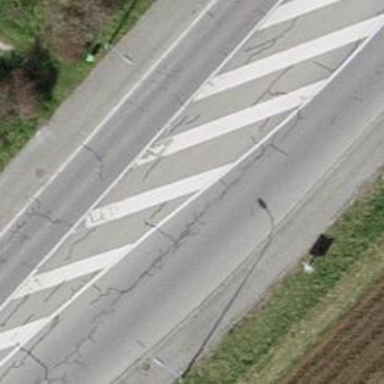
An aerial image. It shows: Primary highway with asphalt surface and dedicated cycle track.